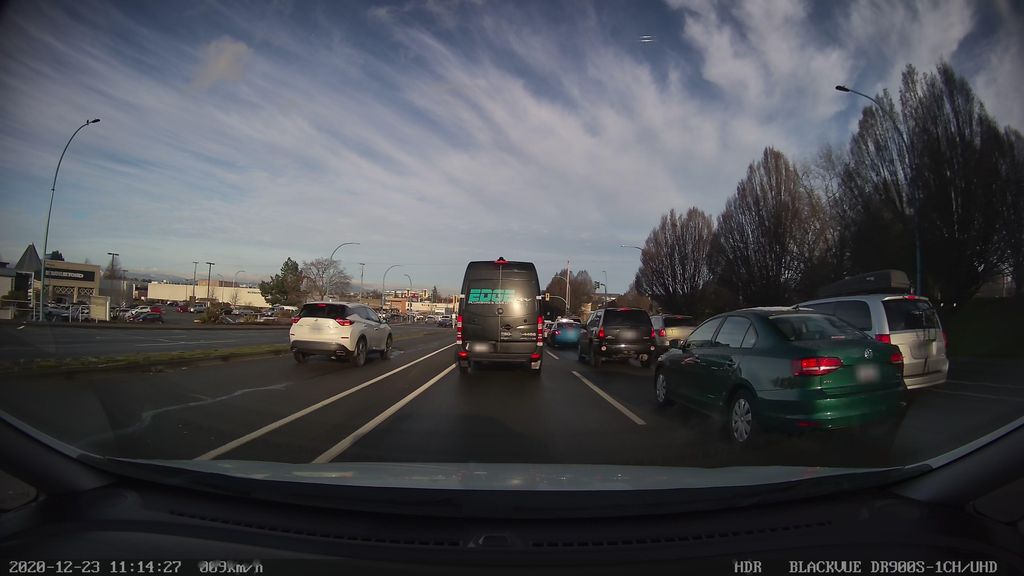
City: victoria